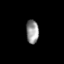
Tissue: skin
Cell type: Fibroblasts
Senescence score: 0.8006
Nuclear area (px): 292
Mean DAPI intensity: 146.979